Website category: sports
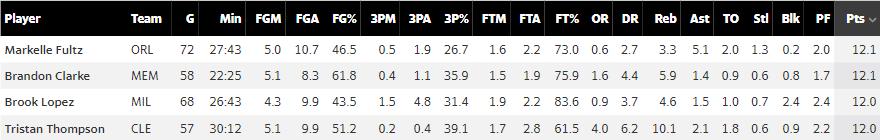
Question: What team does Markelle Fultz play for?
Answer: ORL

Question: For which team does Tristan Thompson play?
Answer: CLE

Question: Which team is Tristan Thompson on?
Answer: CLE

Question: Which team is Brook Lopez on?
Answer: MIL

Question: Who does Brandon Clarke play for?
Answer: MEM

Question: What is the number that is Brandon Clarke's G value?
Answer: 58

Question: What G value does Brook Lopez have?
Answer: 68

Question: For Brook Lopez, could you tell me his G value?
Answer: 68

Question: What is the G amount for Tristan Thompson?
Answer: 57

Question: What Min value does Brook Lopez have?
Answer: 26:43

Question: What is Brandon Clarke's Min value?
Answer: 22:25

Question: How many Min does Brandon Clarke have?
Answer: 22:25

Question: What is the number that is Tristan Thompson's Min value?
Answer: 30:12

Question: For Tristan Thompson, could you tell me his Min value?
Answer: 30:12

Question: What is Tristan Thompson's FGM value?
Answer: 5.1

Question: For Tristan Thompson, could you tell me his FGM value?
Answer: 5.1

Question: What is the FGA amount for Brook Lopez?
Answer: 9.9

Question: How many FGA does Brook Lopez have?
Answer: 9.9

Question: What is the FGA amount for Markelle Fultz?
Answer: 10.7

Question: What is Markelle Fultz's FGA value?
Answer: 10.7

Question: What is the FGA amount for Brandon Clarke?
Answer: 8.3

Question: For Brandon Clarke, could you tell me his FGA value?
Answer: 8.3

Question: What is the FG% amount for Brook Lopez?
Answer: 43.5

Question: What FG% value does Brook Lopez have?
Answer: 43.5

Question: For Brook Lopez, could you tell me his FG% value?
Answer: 43.5

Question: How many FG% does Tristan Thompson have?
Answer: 51.2

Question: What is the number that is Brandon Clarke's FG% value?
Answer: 61.8

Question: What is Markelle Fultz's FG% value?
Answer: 46.5

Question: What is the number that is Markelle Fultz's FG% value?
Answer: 46.5

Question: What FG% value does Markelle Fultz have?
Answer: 46.5

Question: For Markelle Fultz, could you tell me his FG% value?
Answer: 46.5

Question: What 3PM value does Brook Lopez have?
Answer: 1.5

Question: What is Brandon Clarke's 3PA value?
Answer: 1.1

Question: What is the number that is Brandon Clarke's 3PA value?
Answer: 1.1

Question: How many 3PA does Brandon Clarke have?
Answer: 1.1

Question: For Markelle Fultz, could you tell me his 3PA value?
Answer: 1.9

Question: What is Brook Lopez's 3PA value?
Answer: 4.8

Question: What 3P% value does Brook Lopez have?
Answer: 31.4

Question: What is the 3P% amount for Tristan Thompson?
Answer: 39.1

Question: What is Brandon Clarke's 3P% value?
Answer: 35.9

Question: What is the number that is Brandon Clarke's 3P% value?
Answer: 35.9

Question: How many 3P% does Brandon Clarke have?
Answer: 35.9

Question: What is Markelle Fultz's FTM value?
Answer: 1.6

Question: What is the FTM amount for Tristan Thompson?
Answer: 1.7

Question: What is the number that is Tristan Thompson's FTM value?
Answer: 1.7

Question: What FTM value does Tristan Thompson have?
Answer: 1.7

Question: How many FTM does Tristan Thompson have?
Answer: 1.7

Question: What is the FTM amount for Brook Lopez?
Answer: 1.9

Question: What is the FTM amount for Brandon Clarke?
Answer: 1.5

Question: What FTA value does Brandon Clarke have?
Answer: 1.9

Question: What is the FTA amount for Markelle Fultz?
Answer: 2.2

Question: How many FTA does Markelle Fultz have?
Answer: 2.2

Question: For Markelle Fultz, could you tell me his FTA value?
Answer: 2.2

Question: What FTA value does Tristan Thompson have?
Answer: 2.8

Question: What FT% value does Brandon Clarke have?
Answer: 75.9

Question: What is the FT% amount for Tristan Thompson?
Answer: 61.5

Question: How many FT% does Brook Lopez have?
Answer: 83.6

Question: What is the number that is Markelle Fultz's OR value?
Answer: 0.6

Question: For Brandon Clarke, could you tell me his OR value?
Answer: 1.6

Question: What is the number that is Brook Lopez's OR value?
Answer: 0.9

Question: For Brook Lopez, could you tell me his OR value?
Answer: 0.9

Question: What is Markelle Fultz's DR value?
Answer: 2.7

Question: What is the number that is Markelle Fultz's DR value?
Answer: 2.7

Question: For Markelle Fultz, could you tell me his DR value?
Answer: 2.7